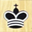
Piece: bK